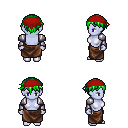
a pixel art fantasy rpg character, female body template, dark elf, purple skin, steel arm armor, robe skirt, green short bangs hairstyle, red bandana, four views (front, back, left, right), 2x2 character sprite sheet, small pixel art, hard edges, no anti-aliasing